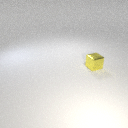
small yellow metal cube